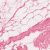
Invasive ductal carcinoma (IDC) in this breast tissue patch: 0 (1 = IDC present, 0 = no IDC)